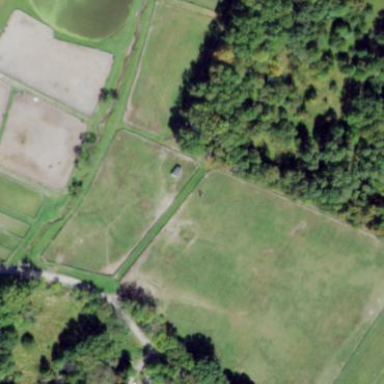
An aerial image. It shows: Farmyard with wooden fences.